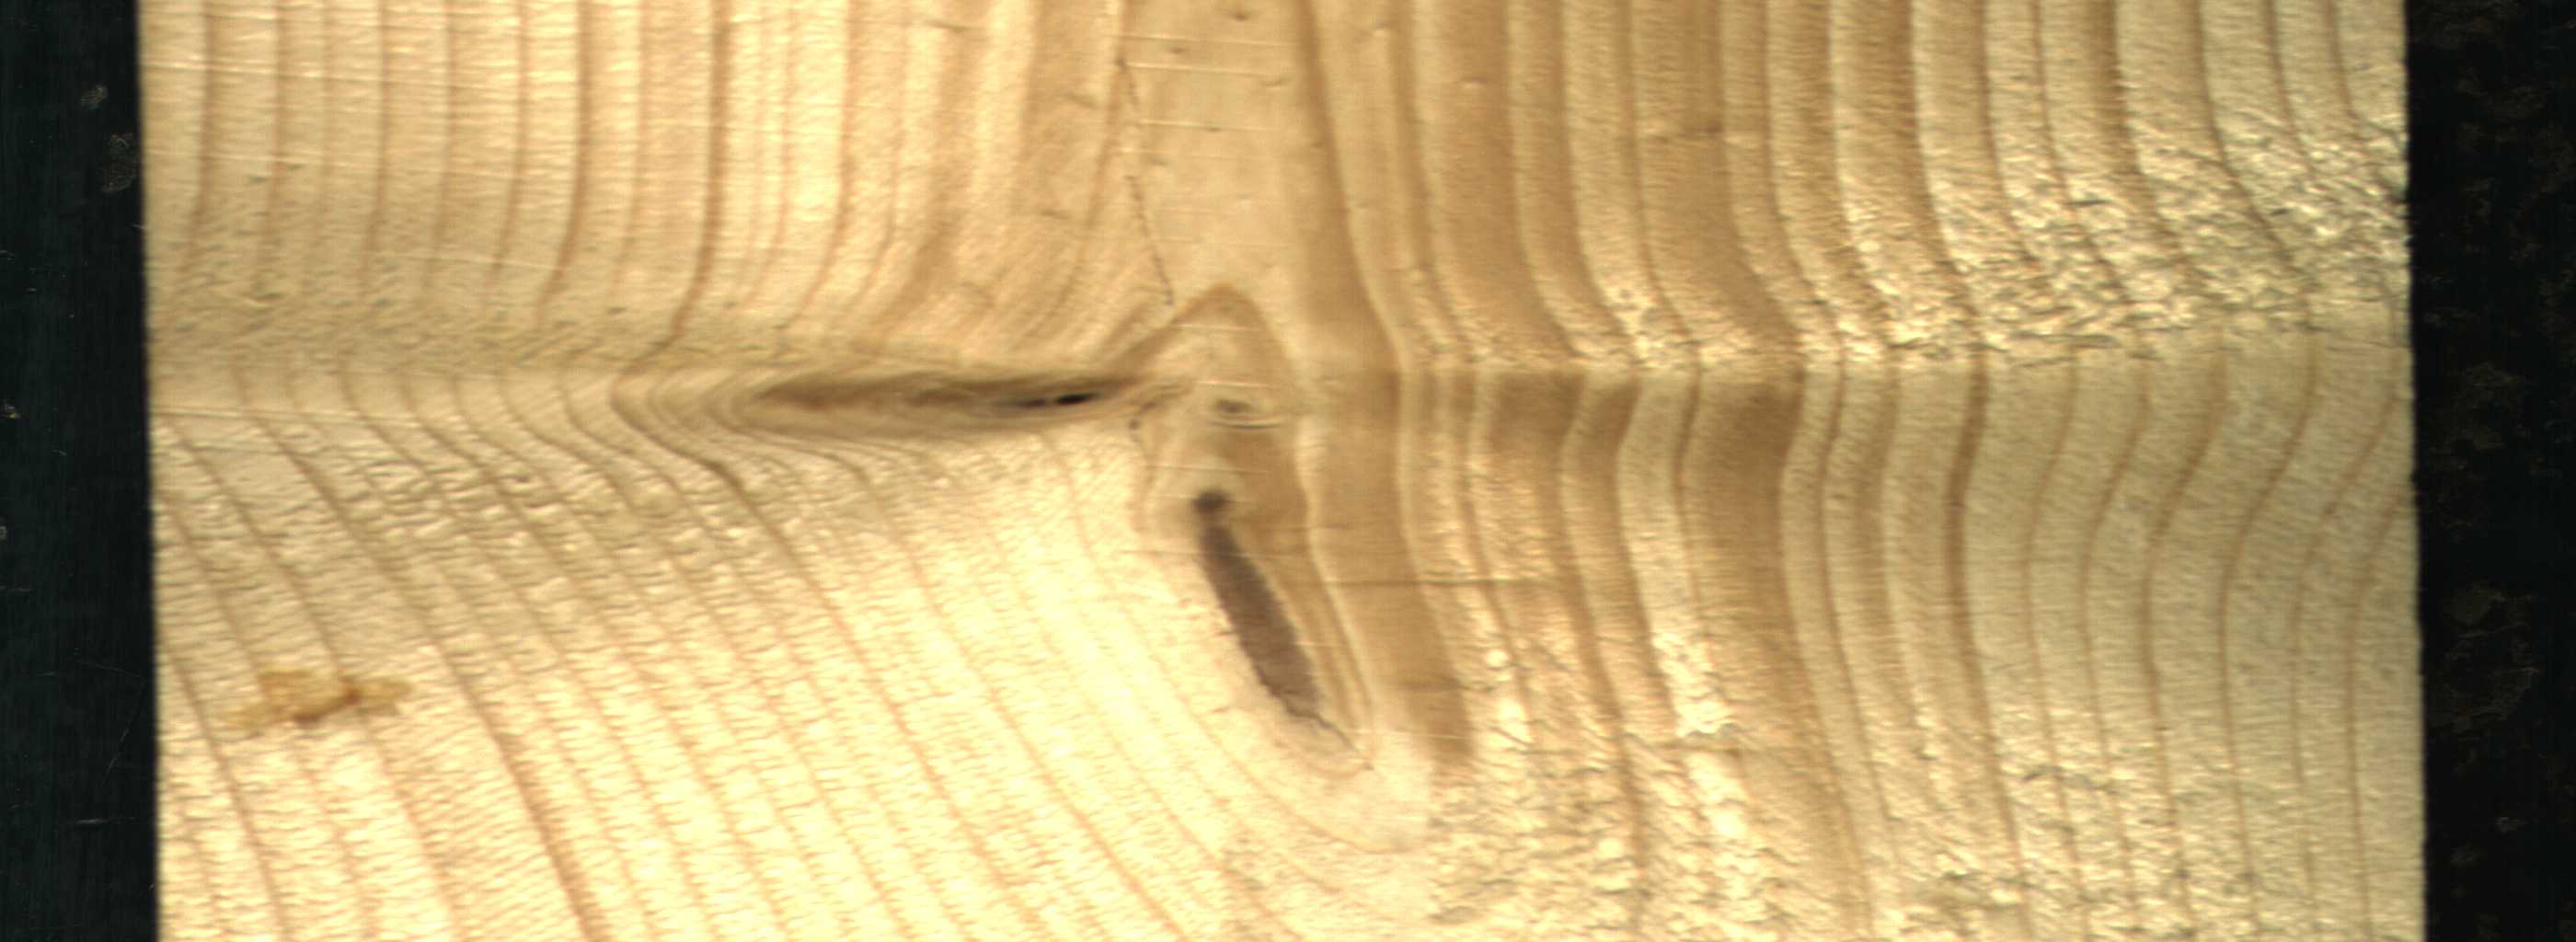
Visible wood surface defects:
Marrow
resin
Dead_Knot
Live_Knot